Question: Is there a way to distort an image using 4 points where the 4 points will correspond to the corners of an image?
Something like this:

Ignore the mid points and the center point. Here even though the image looks like it's deformed in 3d, it's not in my case. It's just like modifying a 2d rectangle polygon on screen where the image that fills the rectangle conforms to the modified shape/polygon, since both has 4 vertices and 4 edges.
Any ideas on how to do this?
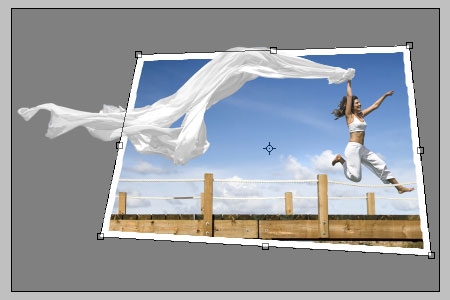
Answer: You can use Charles Petzold's technique described here:
- <URL>
The second sample is a demo of exactly what you are describing.